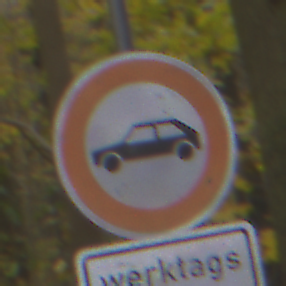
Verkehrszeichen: VerbotPersonenkraftwagen
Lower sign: ZeitangabenMitBeschraenkungAufWochentage7
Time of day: MorningAfternoon
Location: Outdoor (Nature)
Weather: Overcast
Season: Autumn
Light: Natural